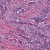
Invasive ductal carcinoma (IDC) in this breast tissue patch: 1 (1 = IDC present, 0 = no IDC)